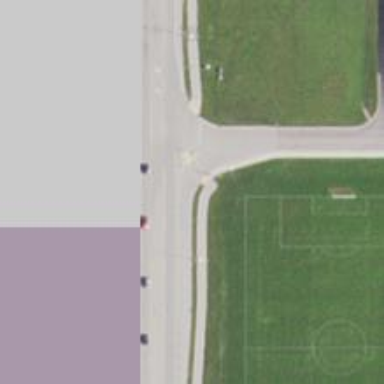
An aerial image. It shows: Asphalt path on traffic island.